Question: I am creating an ASP.NET MVC 4 Application and use the default .net resources for localization.
Now I have the strange behaviour as following, BUT only on my live server, not on my development machine:

The Red and Green ones are loaded via '@Namespace.Properties.Resources.Key' directly in the view and the yellow ones via '[Display[...]' attributes in the model and '@Html.DisplayFor(...)'.
The correct/actual resource file is loaded, as the localized display attributes where added before the last upload and they are loaded correctly
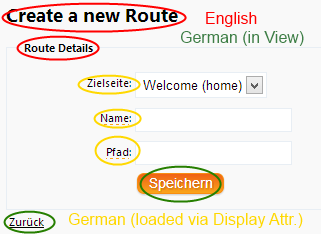
Answer: I found the problem:
I had miss-configured one of my plugins in the past, to include the resources of the base project to its output and so this "old" resource file was still laying on the server from an old publish in the resource folder of the plugin, which gets copied to the base resource folder when the plugin is loaded --> the "newly uploaded" original base resource file was overwritten by the old one from the plugin folder.
I just needed to delete that one file from the server and now it seems to work.
About my statement :
The mentioned display attributes are in a different resource file (I have several), which was not overwrites as never publish by fault with the plugin as the other one.*